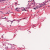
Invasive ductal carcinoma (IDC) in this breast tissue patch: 0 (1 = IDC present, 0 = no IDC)